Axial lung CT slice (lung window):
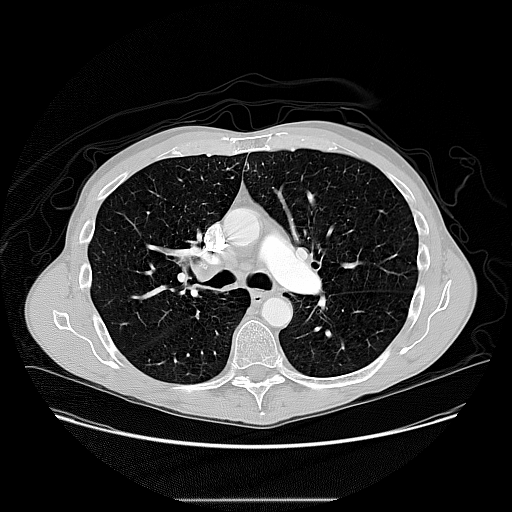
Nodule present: no